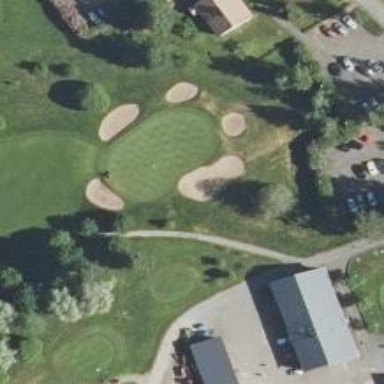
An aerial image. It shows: Path designated for golf carts.